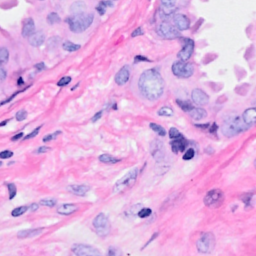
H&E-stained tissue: Breast